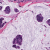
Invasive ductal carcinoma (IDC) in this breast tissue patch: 1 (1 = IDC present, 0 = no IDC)